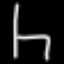
Label: chair